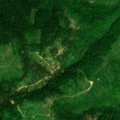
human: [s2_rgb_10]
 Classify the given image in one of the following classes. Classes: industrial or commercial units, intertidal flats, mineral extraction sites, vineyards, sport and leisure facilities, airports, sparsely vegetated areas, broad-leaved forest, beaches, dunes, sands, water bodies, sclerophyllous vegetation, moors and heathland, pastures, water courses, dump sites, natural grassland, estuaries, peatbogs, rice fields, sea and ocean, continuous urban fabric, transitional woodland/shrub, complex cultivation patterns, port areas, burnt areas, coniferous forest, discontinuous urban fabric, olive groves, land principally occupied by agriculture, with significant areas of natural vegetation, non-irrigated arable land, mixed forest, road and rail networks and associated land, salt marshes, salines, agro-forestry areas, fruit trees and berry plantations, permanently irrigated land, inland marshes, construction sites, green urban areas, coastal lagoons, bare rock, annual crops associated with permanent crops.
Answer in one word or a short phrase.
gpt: broad-leaved forest, transitional woodland/shrub